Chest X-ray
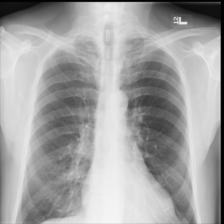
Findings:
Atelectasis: negative
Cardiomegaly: negative
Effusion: negative
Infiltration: negative
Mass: negative
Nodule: negative
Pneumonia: negative
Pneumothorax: negative
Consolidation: negative
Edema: negative
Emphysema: negative
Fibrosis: negative
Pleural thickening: positive
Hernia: negative